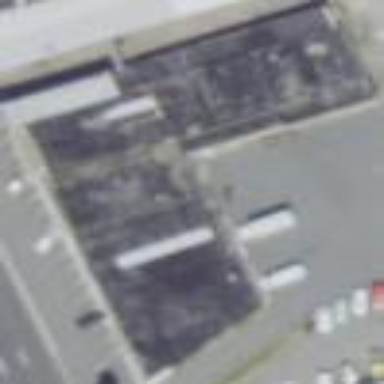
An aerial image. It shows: Mall building.